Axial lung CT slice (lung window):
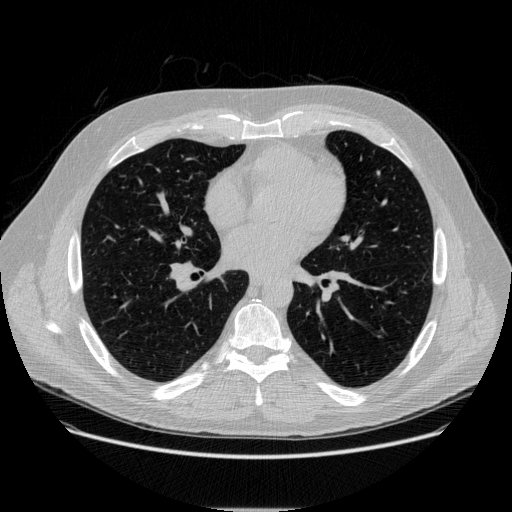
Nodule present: no